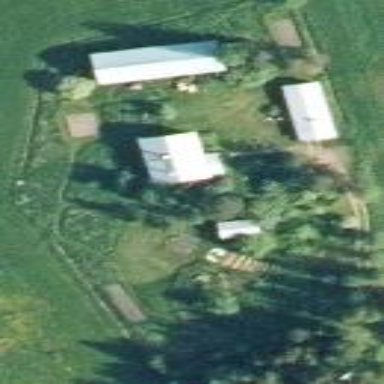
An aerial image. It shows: Farmyard area.